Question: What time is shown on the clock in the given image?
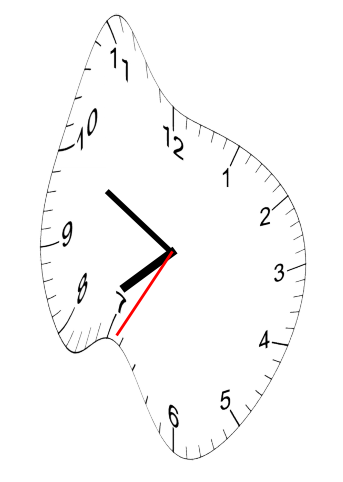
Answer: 07:49:35